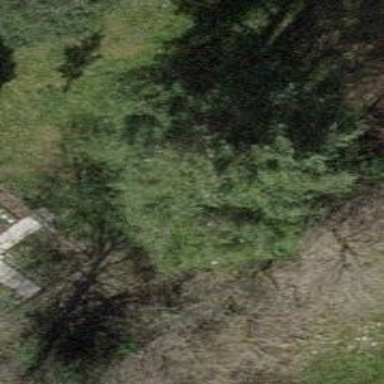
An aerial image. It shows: Evergreen needle-leaved tree.